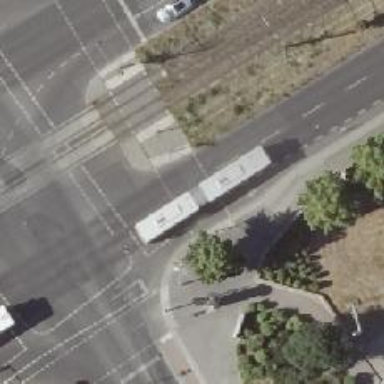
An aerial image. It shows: Road crossing with traffic signals.